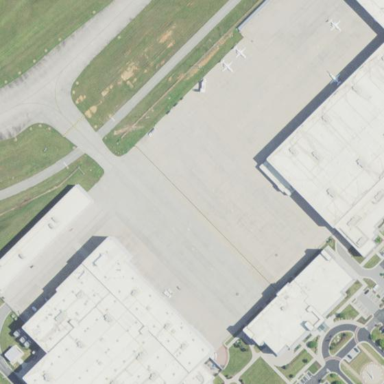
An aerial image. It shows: Apron at the airport.